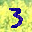
Label: 3